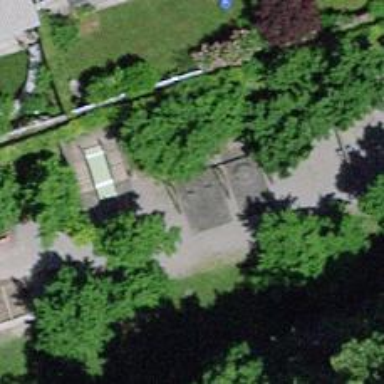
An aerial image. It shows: Playground featuring swings.